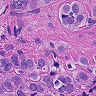
Metastatic tissue present: yes